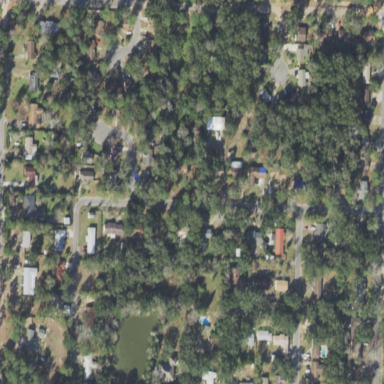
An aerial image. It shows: Residential area composed of single-family homes.